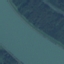
Land use / land cover class: River